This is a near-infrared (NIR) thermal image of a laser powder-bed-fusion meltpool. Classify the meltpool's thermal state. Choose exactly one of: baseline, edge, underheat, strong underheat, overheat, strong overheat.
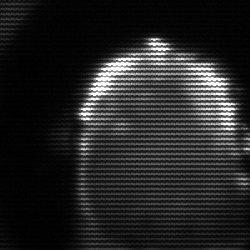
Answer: baseline